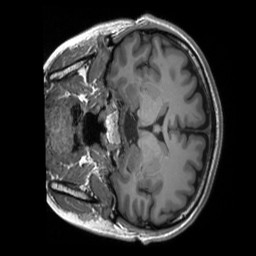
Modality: T1w
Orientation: coronal
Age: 27
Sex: female
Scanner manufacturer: siemens
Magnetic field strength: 3 T
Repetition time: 2.3 s
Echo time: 0.00232 s